Question: Just now the layout in my Listview has gotten slightly messed up: The textviews in every row are now wrapped while they should be free to fill the screen horizontally.
EDIT: updated text to more accurately describe the current situation.
EDIT2: This is want the UI is supposed to look like:

The above part is what it's supposed to look like and the below part is what is currently displaying.
My ListView layout:
'''
<RelativeLayout xmlns:android="http://schemas.android.com/apk/res/android"
android:layout_width="match_parent"
android:layout_height="match_parent"
android:orientation="horizontal">
<TextView
android:id="@+id/goal_name"
android:layout_height="wrap_content"
android:layout_width="wrap_content"
android:layout_alignParentLeft="true"/>
<LinearLayout
android:layout_height="wrap_content"
android:layout_width="wrap_content"
android:orientation="horizontal"
android:layout_centerHorizontal="true">
<TextView
android:id="@+id/goal_progress"
android:layout_height="wrap_content"
android:layout_width="wrap_content"/>
<TextView
android:id="@+id/seperator"
android:layout_height="wrap_content"
android:layout_width="wrap_content"
android:text="@string/seperator"/>
<TextView
android:id="@+id/goal_limit"
android:layout_height="wrap_content"
android:layout_width="wrap_content"/>
<!--
<ProgressBar
android:id="@+id/progress_bar"
android:layout_height="wrap_content"
android:layout_width="wrap_content"/>
-->
</LinearLayout>
</RelativeLayout>
'''
My main page layout:
'''
<LinearLayout xmlns:android="http://schemas.android.com/apk/res/android"
xmlns:tools="http://schemas.android.com/tools"
android:layout_width="match_parent"
android:layout_height="match_parent"
android:orientation="vertical"
android:paddingBottom="@dimen/activity_vertical_margin"
android:paddingLeft="@dimen/activity_horizontal_margin"
android:paddingRight="@dimen/activity_horizontal_margin"
android:paddingTop="@dimen/activity_vertical_margin"
tools:context="nl.tizin.healthapp.GoalMainScreen$PlaceholderFragment">
<RelativeLayout
android:layout_width="match_parent"
android:layout_height="wrap_content"
android:orientation="horizontal"
android:layout_marginBottom="5dp">
<TextView
android:id="@+id/name_header"
android:layout_width="wrap_content"
android:layout_height="wrap_content"
android:layout_alignParentLeft="true"
android:text="@string/name_header_text"
android:textStyle="bold"/>
<TextView
android:id="@+id/day_header"
android:layout_width="wrap_content"
android:layout_height="wrap_content"
android:layout_centerHorizontal="true"
android:text="@string/day_header_text"
android:textStyle="bold"/>
</RelativeLayout>
<LinearLayout
android:layout_width="match_parent"
android:layout_height="wrap_content">
<ListView
android:id="@+id/list_of_goals"
android:layout_width="wrap_content"
android:layout_height="wrap_content">
</ListView>
<TextView
android:id="@+id/empty_goal_list"
android:layout_width="wrap_content"
android:layout_height="wrap_content"
android:text="@string/no_goals_added"/>
</LinearLayout>
<LinearLayout
android:layout_width="match_parent"
android:layout_height="wrap_content">
<Button
android:id="@+id/add_exercise_goal_button"
android:layout_width="wrap_content"
android:layout_height="wrap_content"
android:text="@string/add_exercise_goal_button_text"
android:onClick="addExerciseGoal"/>
<Button
android:id="@+id/add_food_goal_button"
android:layout_width="wrap_content"
android:layout_height="wrap_content"
android:text="@string/add_food_goal_button_text"
android:onClick="addFoodGoal"/>
</LinearLayout>
'''
My onCreate method:
'''
@Override
protected void onCreate(Bundle savedInstanceState) {
super.onCreate(savedInstanceState);
setContentView(R.layout.goal_main_screen);
mGoalList = (ListView) findViewById(R.id.list_of_goals);
mGoalList.setEmptyView((View) findViewById(R.id.empty_goal_list));
mGoalList.setOnItemClickListener(new OnItemClickListener(){
@Override
public void onItemClick(AdapterView<?> parent, View view,
int position, long id) {
Cursor c = (Cursor) mGoalList.getItemAtPosition(position);
//Get ID of goal and increment day value
checkInGoal(c.getInt(0));
System.out.println(c.getString(1));
}
});
populateList();
'''
I'd appreciate it if someone could help as I've been staring at this for way too long.
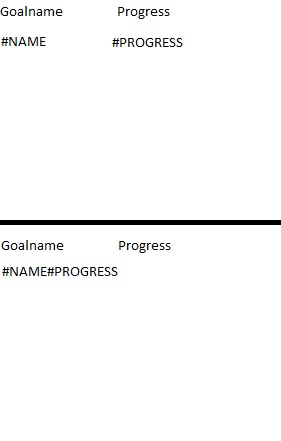
Answer: For starters your listview layout does not close the 'RelativeLayout' tag.
You might want to add the attribute:
'android:layout_toRightOf="@+id/goal_name'"
in your 'LinearLayout'
Might I suggest weighting your views:
add attribute:
'''
android:layout_weight="<some percentage>"
'''
in each 'child view' (ie: .8)
and attribute:
'''
android:weightSum="1"
'''
to the 'parent view'
'''
<LinearLayout
xmlns:android="http://schemas.android.com/apk/res/android"
android:layout_width="match_parent"
android:layout_height="match_parent"
android:orientation="vertical"
>
<LinearLayout
android:layout_width="match_parent"
android:layout_height="wrap_content"
android:orientation="horizontal"
android:weightSum="1"
>
<TextView
android:id="@+id/goal_name_header"
android:layout_width="0dp"
android:layout_height="wrap_content"
android:gravity="left"
android:layout_weight=".3"
android:text="Goal Name Header"
/>
<TextView
android:id="@+id/goal_progress_header"
android:layout_width="0dp"
android:layout_height="wrap_content"
android:layout_weight=".7"
android:gravity="left"
android:text="Progress Header"
/>
</LinearLayout>
<LinearLayout
android:layout_width="match_parent"
android:layout_height="wrap_content"
android:orientation="horizontal"
android:weightSum="1"
>
<TextView
android:id="@+id/goal_name"
android:layout_width="0dp"
android:layout_height="wrap_content"
android:layout_weight=".3"
android:gravity="left"
android:text="Goal Name "
/>
<TextView
android:id="@+id/goal_progress"
android:layout_width="0dp"
android:layout_height="wrap_content"
android:layout_weight=".7"
android:gravity="left"
android:text="Progress "
/>
</LinearLayout>
</LinearLayout>
'''